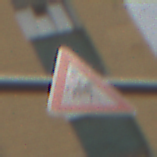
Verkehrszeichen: ReiterLinks
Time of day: MorningAfternoon
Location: Outdoor (Urban)
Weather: Overcast
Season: NotSpecified
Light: Natural